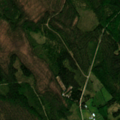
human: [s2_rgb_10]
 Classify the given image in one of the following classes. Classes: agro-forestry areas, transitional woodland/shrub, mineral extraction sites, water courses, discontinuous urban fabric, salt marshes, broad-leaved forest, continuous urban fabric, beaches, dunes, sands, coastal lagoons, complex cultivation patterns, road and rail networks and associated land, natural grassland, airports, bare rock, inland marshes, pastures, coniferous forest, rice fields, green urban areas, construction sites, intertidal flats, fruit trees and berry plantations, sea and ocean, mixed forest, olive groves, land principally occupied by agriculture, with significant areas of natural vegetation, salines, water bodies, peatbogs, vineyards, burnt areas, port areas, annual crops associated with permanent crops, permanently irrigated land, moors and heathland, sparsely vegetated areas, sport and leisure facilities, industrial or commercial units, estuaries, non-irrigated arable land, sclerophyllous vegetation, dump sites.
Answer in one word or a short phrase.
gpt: mixed forest